Question: What is the reading of the measurement in the image?
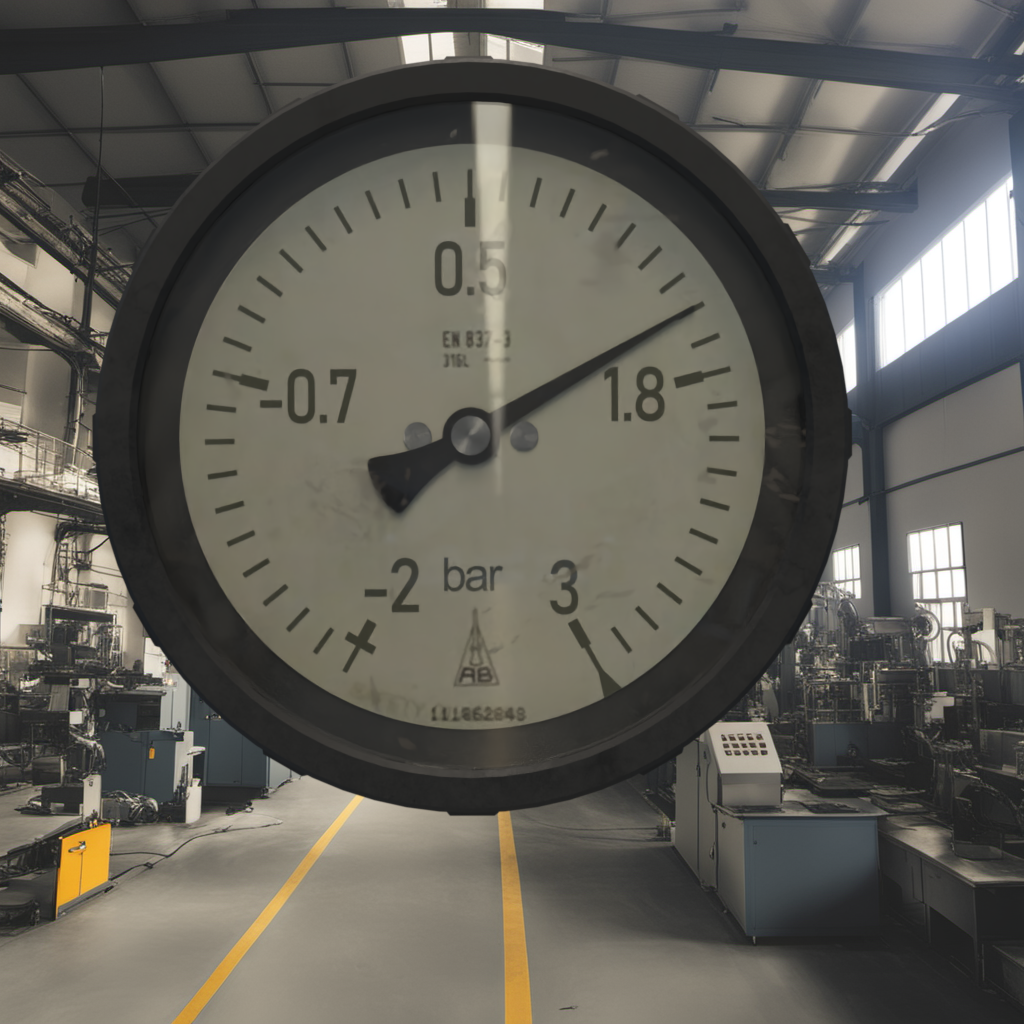
Answer: The result is 1.52
Question: What is the reading range of the measurement in the image?
Answer: The range is from -2 to 3
Question: What is the minimum and maximum value of this measurement?
Answer: The minimum value is -2 and the maximum value is 3